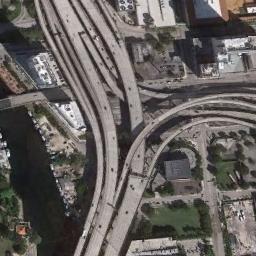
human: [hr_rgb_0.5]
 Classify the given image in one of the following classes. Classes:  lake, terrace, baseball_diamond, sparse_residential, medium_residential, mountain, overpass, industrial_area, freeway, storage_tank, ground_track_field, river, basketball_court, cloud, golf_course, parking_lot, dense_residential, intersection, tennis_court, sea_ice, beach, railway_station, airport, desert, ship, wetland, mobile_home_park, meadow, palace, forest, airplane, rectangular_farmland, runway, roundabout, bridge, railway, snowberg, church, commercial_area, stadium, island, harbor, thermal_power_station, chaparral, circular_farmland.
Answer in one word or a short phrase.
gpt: overpass